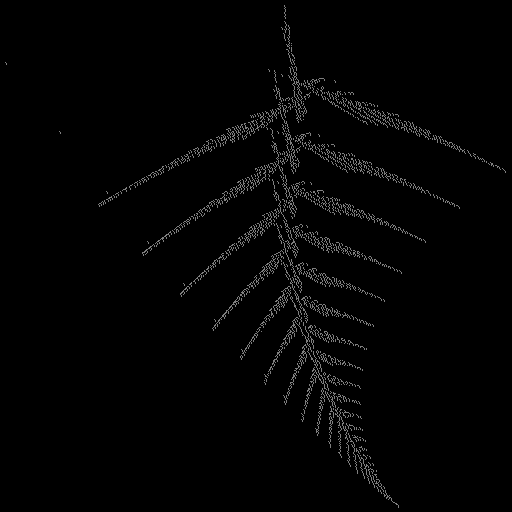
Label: deerfern